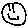
Label: smiley face